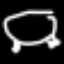
Label: frog